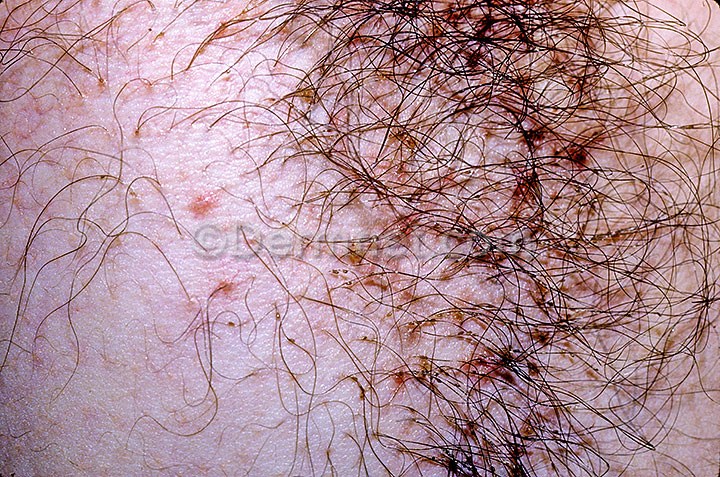
Disease: Scabies Lyme Disease and other Infestations and Bites